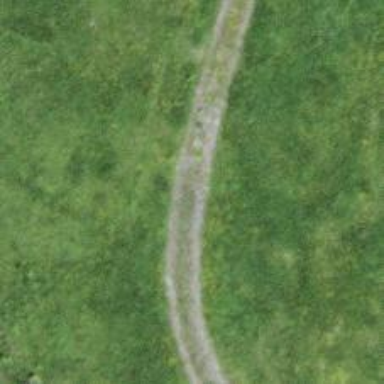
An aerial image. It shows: Unpaved track with grade 4 tracktype.